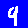
Digit: 4